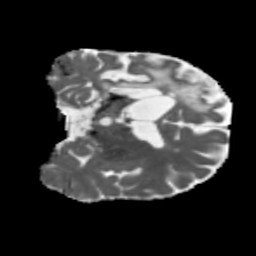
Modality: MD
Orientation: coronal
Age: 56
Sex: male
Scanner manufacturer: siemens
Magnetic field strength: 3 T
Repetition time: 5.47 s
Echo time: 0.0854 s